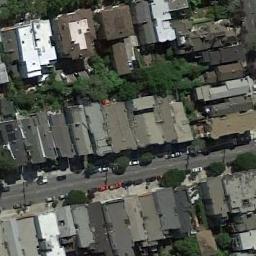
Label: dense_residential